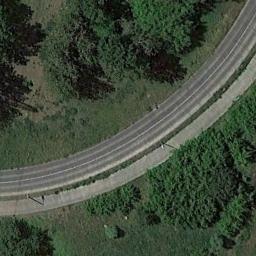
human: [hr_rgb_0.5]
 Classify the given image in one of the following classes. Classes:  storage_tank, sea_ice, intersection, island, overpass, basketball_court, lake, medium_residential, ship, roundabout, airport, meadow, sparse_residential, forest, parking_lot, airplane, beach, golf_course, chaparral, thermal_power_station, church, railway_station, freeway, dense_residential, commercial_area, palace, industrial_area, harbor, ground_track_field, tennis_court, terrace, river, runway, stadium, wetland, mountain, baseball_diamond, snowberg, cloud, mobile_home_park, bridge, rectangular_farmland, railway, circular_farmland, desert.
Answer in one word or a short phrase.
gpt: freeway